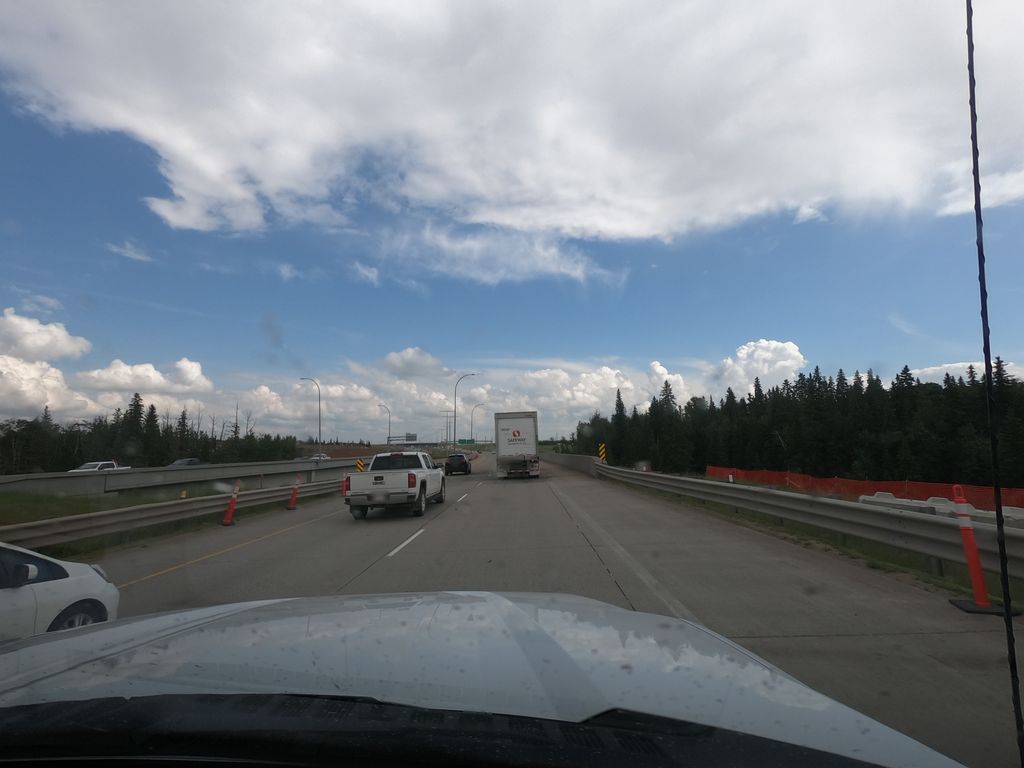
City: edmonton